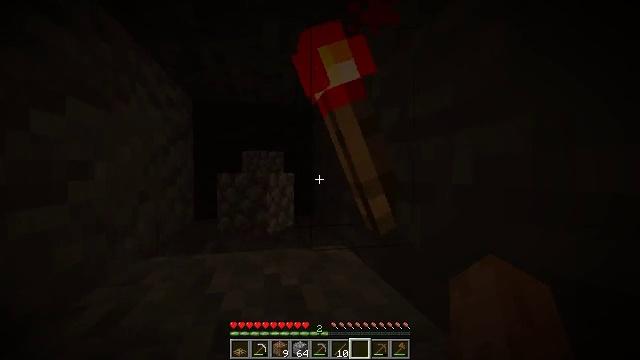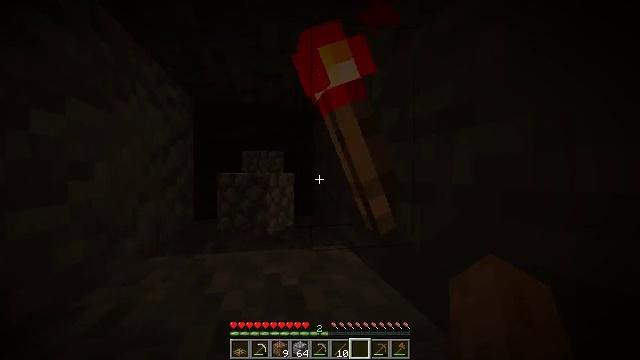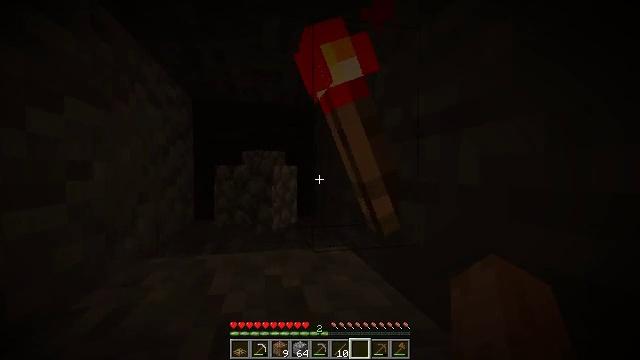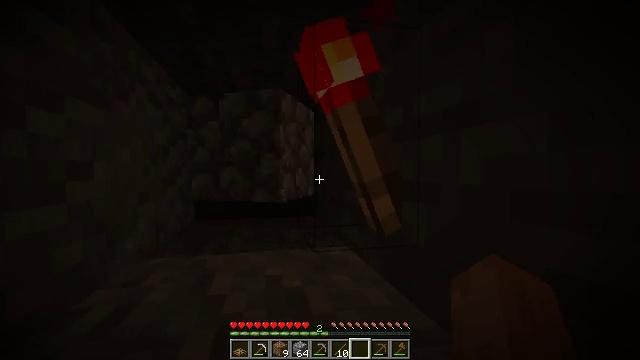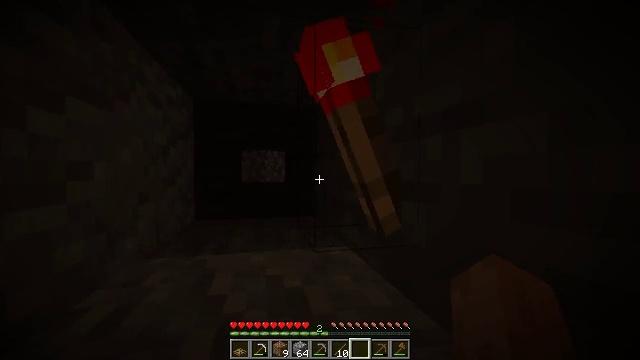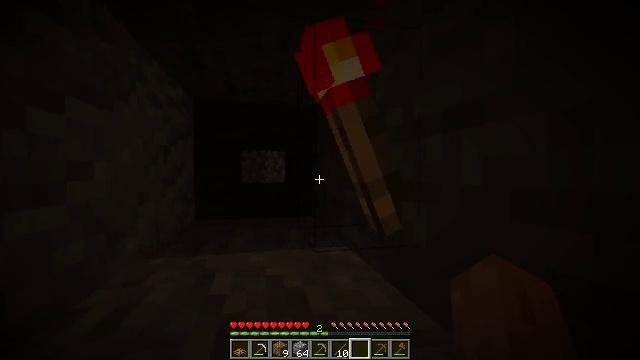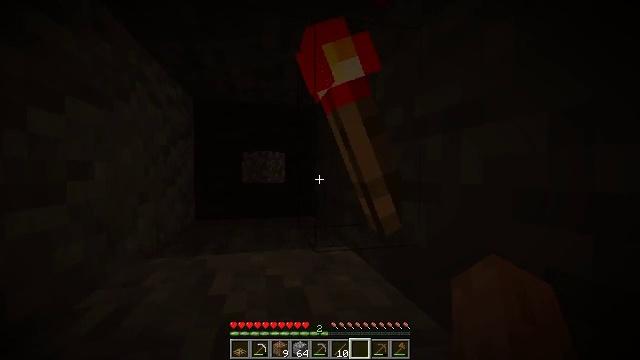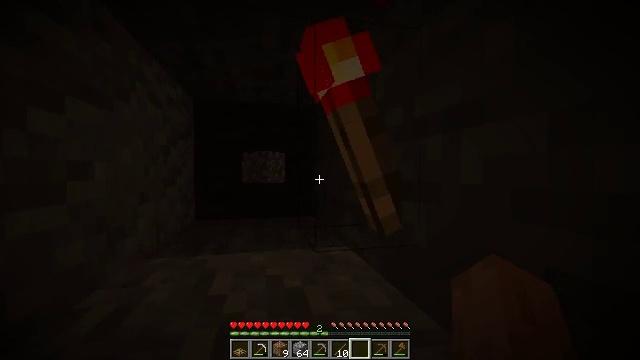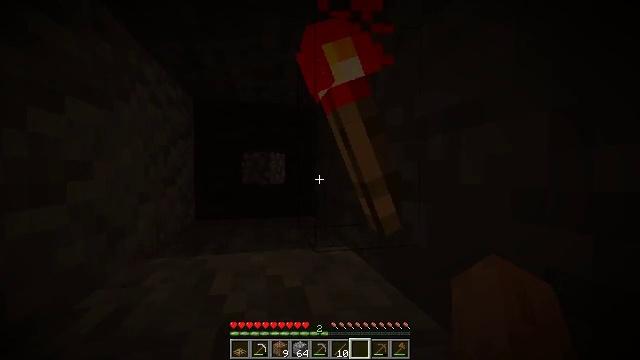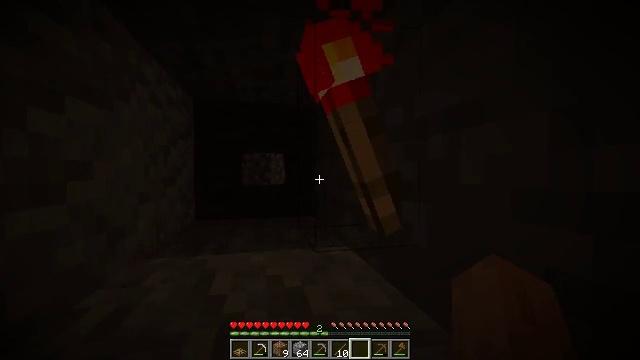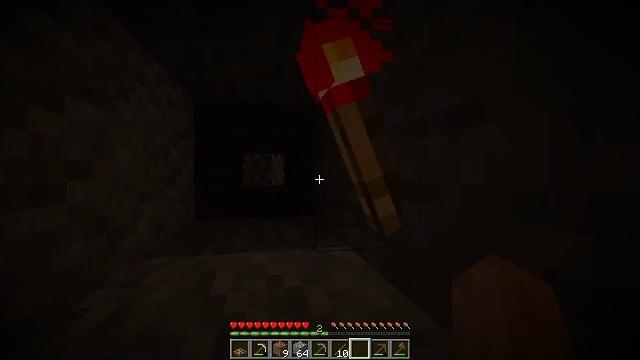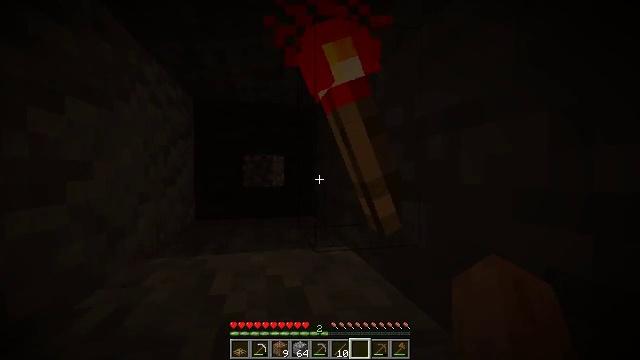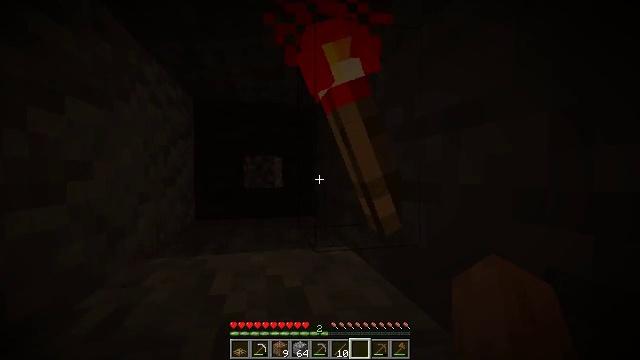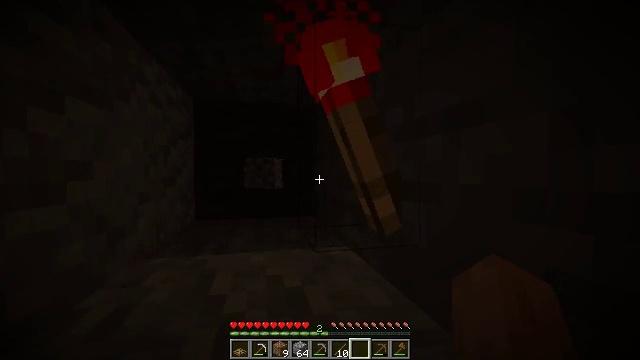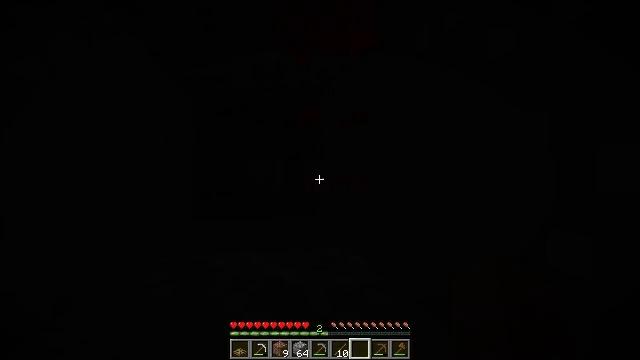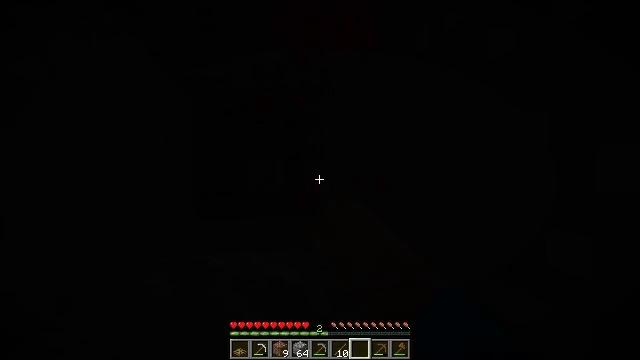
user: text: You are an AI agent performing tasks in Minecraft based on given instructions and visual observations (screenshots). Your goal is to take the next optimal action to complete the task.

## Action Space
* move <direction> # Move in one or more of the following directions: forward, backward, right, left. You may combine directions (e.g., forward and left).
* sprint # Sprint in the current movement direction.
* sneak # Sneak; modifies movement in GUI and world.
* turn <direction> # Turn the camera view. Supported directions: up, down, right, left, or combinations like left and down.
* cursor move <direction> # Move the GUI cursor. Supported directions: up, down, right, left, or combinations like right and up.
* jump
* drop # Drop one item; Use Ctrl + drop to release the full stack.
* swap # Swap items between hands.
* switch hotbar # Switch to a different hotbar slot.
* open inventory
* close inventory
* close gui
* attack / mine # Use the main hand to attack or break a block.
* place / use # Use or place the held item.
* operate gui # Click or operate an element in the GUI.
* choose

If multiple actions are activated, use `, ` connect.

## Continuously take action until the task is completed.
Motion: motion action
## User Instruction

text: Break the redstone wall torch.
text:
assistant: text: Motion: no_op
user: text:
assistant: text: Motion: no_op
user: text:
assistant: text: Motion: no_op
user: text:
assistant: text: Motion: no_op
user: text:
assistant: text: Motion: no_op
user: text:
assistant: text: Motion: no_op
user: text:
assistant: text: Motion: no_op
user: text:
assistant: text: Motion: no_op
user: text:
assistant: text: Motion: no_op
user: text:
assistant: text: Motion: no_op
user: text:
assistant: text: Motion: no_op
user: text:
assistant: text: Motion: no_op
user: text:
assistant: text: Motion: no_op
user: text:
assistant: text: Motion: attack / mine
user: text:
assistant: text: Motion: attack / mine
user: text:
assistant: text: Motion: attack / mine
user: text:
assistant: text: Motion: attack / mine
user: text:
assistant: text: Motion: no_op
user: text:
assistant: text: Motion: no_op
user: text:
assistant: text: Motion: no_op